Interaction volume radius: 5 \u00c5
Interaction volume height: 15 \u00c5
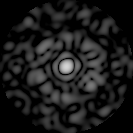
Disorder parameter: 0.8303